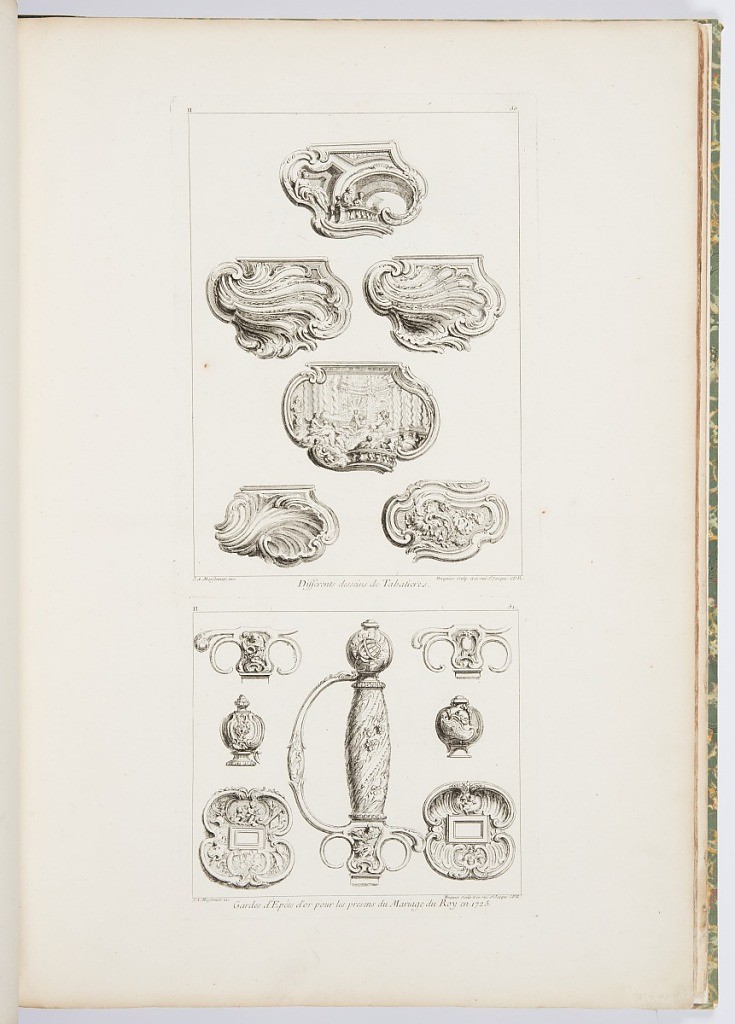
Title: Garde d'Epées d'or pour les presens du Marriage du Roy en 1725., troisième planche [Sword Handle in honor of the King's Marriage in 1725, third plate], pl. 51 in Oeuvre de Juste-Aurèle Meissonier
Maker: Juste-Aurèle Meissonnier, French, b. Italy, 1695–1750
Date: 1748
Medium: Etching on off-white laid paper
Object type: Print
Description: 1921-6-212-19-a: Six rococo designs for snuffboxes. Top center: sev...;     1921-6-212-19-b: Center sword hilt flanked by three details of pumm...